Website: slack
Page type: billing-address
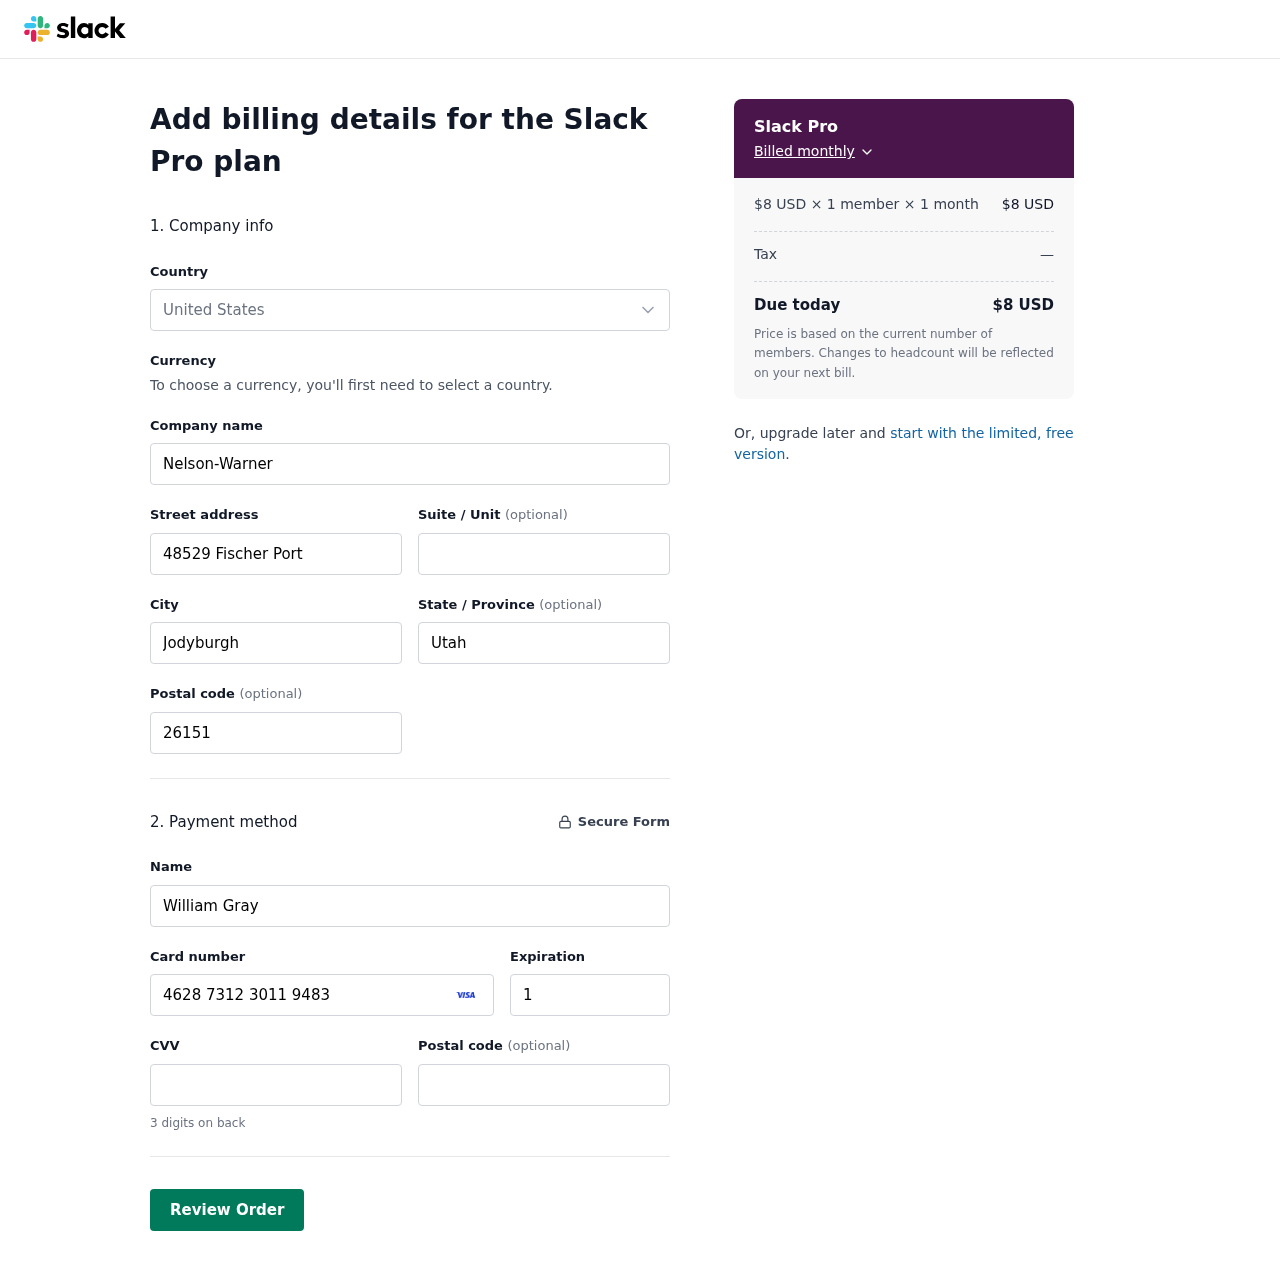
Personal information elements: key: PII_CARD_CVV
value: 806
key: PII_CARD_EXPIRY
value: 12/27
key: PII_CARD_NUMBER
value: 4628 7312 3011 9483
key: PII_CITY
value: Jodyburgh
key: PII_COMPANY
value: Nelson-Warner
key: PII_COUNTRY
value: United States
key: PII_FULLNAME
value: William Gray
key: PII_POSTCODE
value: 26151
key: PII_STATE
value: Utah
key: PII_STREET
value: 48529 Fischer Port
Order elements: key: ORDER_PLAN_PRICE
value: $8 USD
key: ORDER_NUM_MEMBERS
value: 1 member
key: ORDER_NUM_MONTHS
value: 1 month
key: ORDER_SUBTOTAL
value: $8 USD
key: ORDER_TAX
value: —
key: ORDER_TOTAL
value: $8 USD